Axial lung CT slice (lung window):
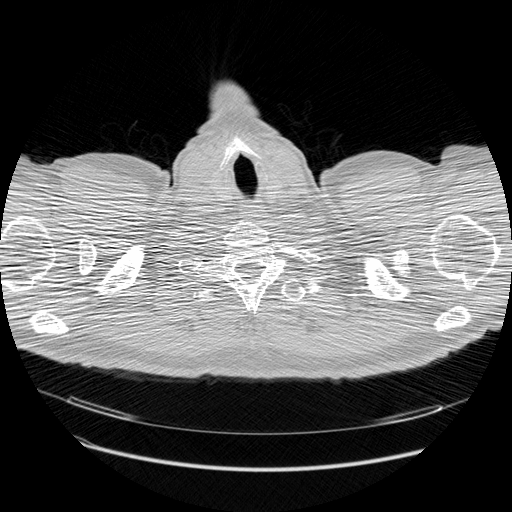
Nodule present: no